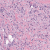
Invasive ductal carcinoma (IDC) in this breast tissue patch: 1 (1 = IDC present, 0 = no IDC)